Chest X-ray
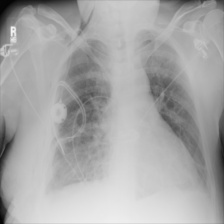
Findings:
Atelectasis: negative
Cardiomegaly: negative
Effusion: negative
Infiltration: negative
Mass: negative
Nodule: negative
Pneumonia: negative
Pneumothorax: negative
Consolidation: negative
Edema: negative
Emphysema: negative
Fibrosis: negative
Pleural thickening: negative
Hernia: negative